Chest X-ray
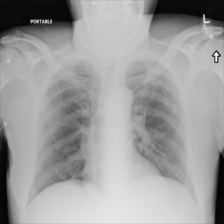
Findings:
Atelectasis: negative
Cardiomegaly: negative
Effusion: negative
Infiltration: negative
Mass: negative
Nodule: negative
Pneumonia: negative
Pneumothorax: negative
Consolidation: negative
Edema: negative
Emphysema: negative
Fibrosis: negative
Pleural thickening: negative
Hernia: negative